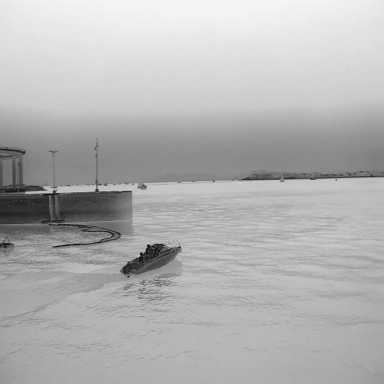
There is a canoe in the infrared image.